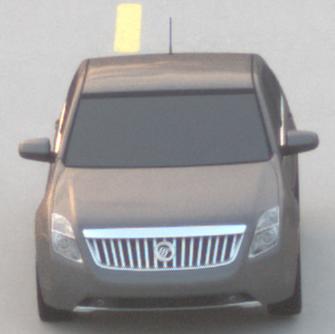
Make: Mercury
Model: Milan
Detailed model: -
Model produced from: 2009
Model produced until: 2010
Doors: 4
Color: gray
Road condition: dry road
Daytime: dawn
Contrast: low contrast